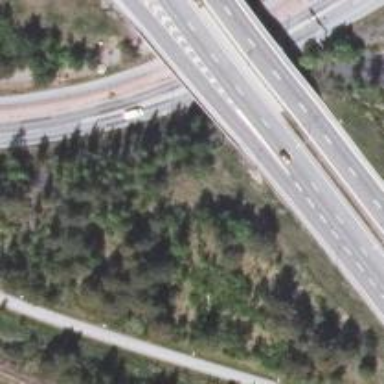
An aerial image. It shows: Trunk link highway bridge.